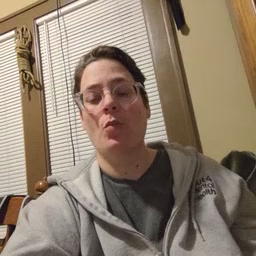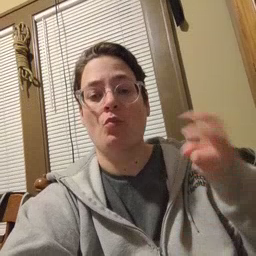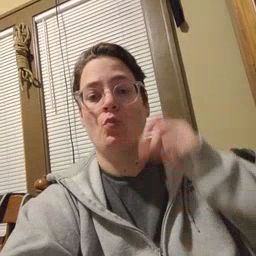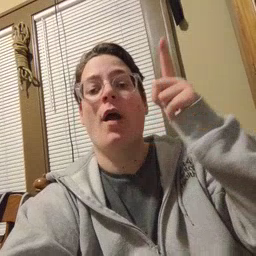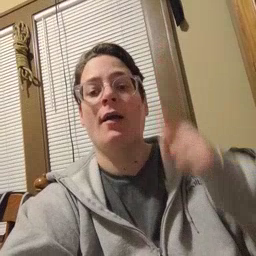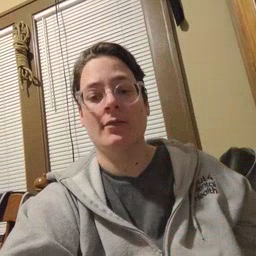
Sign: awake